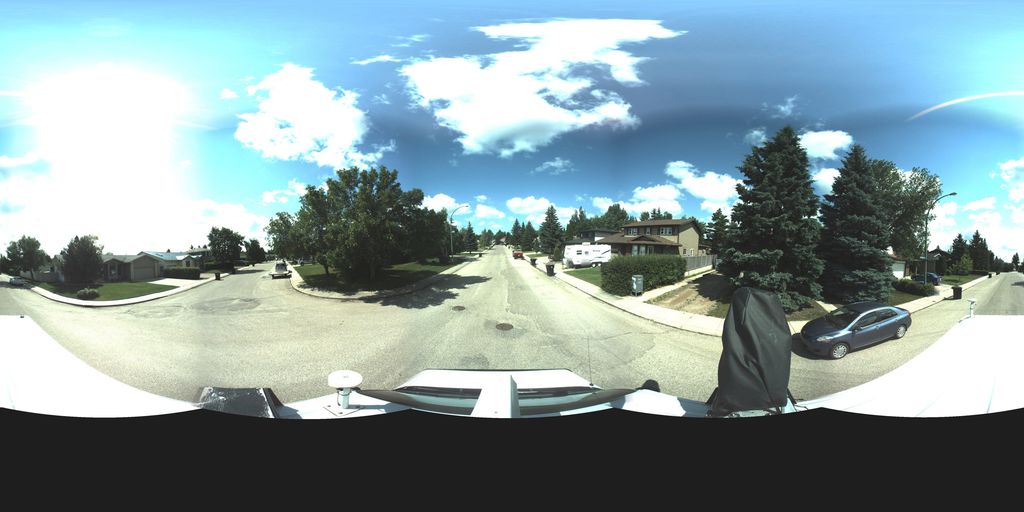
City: saskatoon